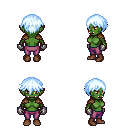
a pixel art fantasy rpg character, female body template, orc, green skin, leather shoulder armor, magenta pants, white cyan short bangs hairstyle, metal gloves, brown shoes, four views (front, back, left, right), 2x2 character sprite sheet, small pixel art, hard edges, no anti-aliasing